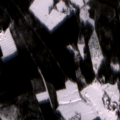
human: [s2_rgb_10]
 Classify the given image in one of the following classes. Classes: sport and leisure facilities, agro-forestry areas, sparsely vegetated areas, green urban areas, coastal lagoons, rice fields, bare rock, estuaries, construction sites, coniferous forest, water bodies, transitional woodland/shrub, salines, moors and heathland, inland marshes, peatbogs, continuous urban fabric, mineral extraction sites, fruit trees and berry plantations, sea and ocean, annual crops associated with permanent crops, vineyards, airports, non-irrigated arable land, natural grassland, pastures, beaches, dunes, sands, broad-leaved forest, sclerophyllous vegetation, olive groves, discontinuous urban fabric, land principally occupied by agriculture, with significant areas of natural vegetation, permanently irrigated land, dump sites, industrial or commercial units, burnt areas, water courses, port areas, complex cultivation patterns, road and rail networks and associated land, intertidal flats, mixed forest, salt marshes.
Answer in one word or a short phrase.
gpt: land principally occupied by agriculture, with significant areas of natural vegetation, coniferous forest, mixed forest